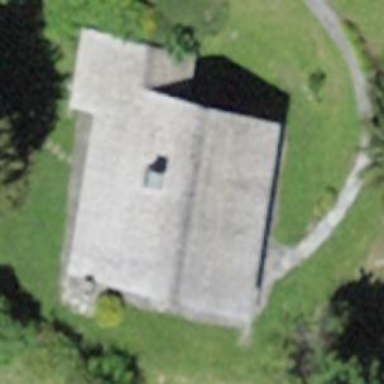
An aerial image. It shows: Detached building.